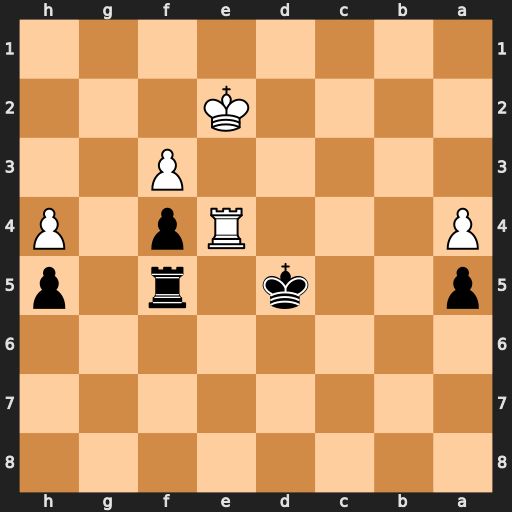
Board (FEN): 8/8/8/p2k1r1p/P3Rp1P/5P2/4K3/8
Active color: b
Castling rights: -
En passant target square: -
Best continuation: Re5 Rxe5+ Kxe5